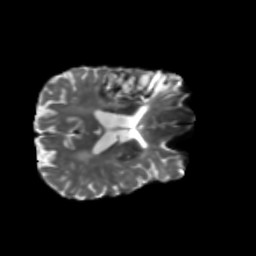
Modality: T2w
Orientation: axial
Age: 75
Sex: male
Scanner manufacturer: siemens
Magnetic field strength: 3 T
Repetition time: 5.25 s
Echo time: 0.08 s